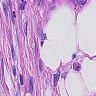
Metastatic tissue present: yes